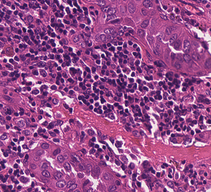
Tumor epithelial tissue: yes
Tumor-associated stroma tissue: yes
Normal tissue: no